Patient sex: F
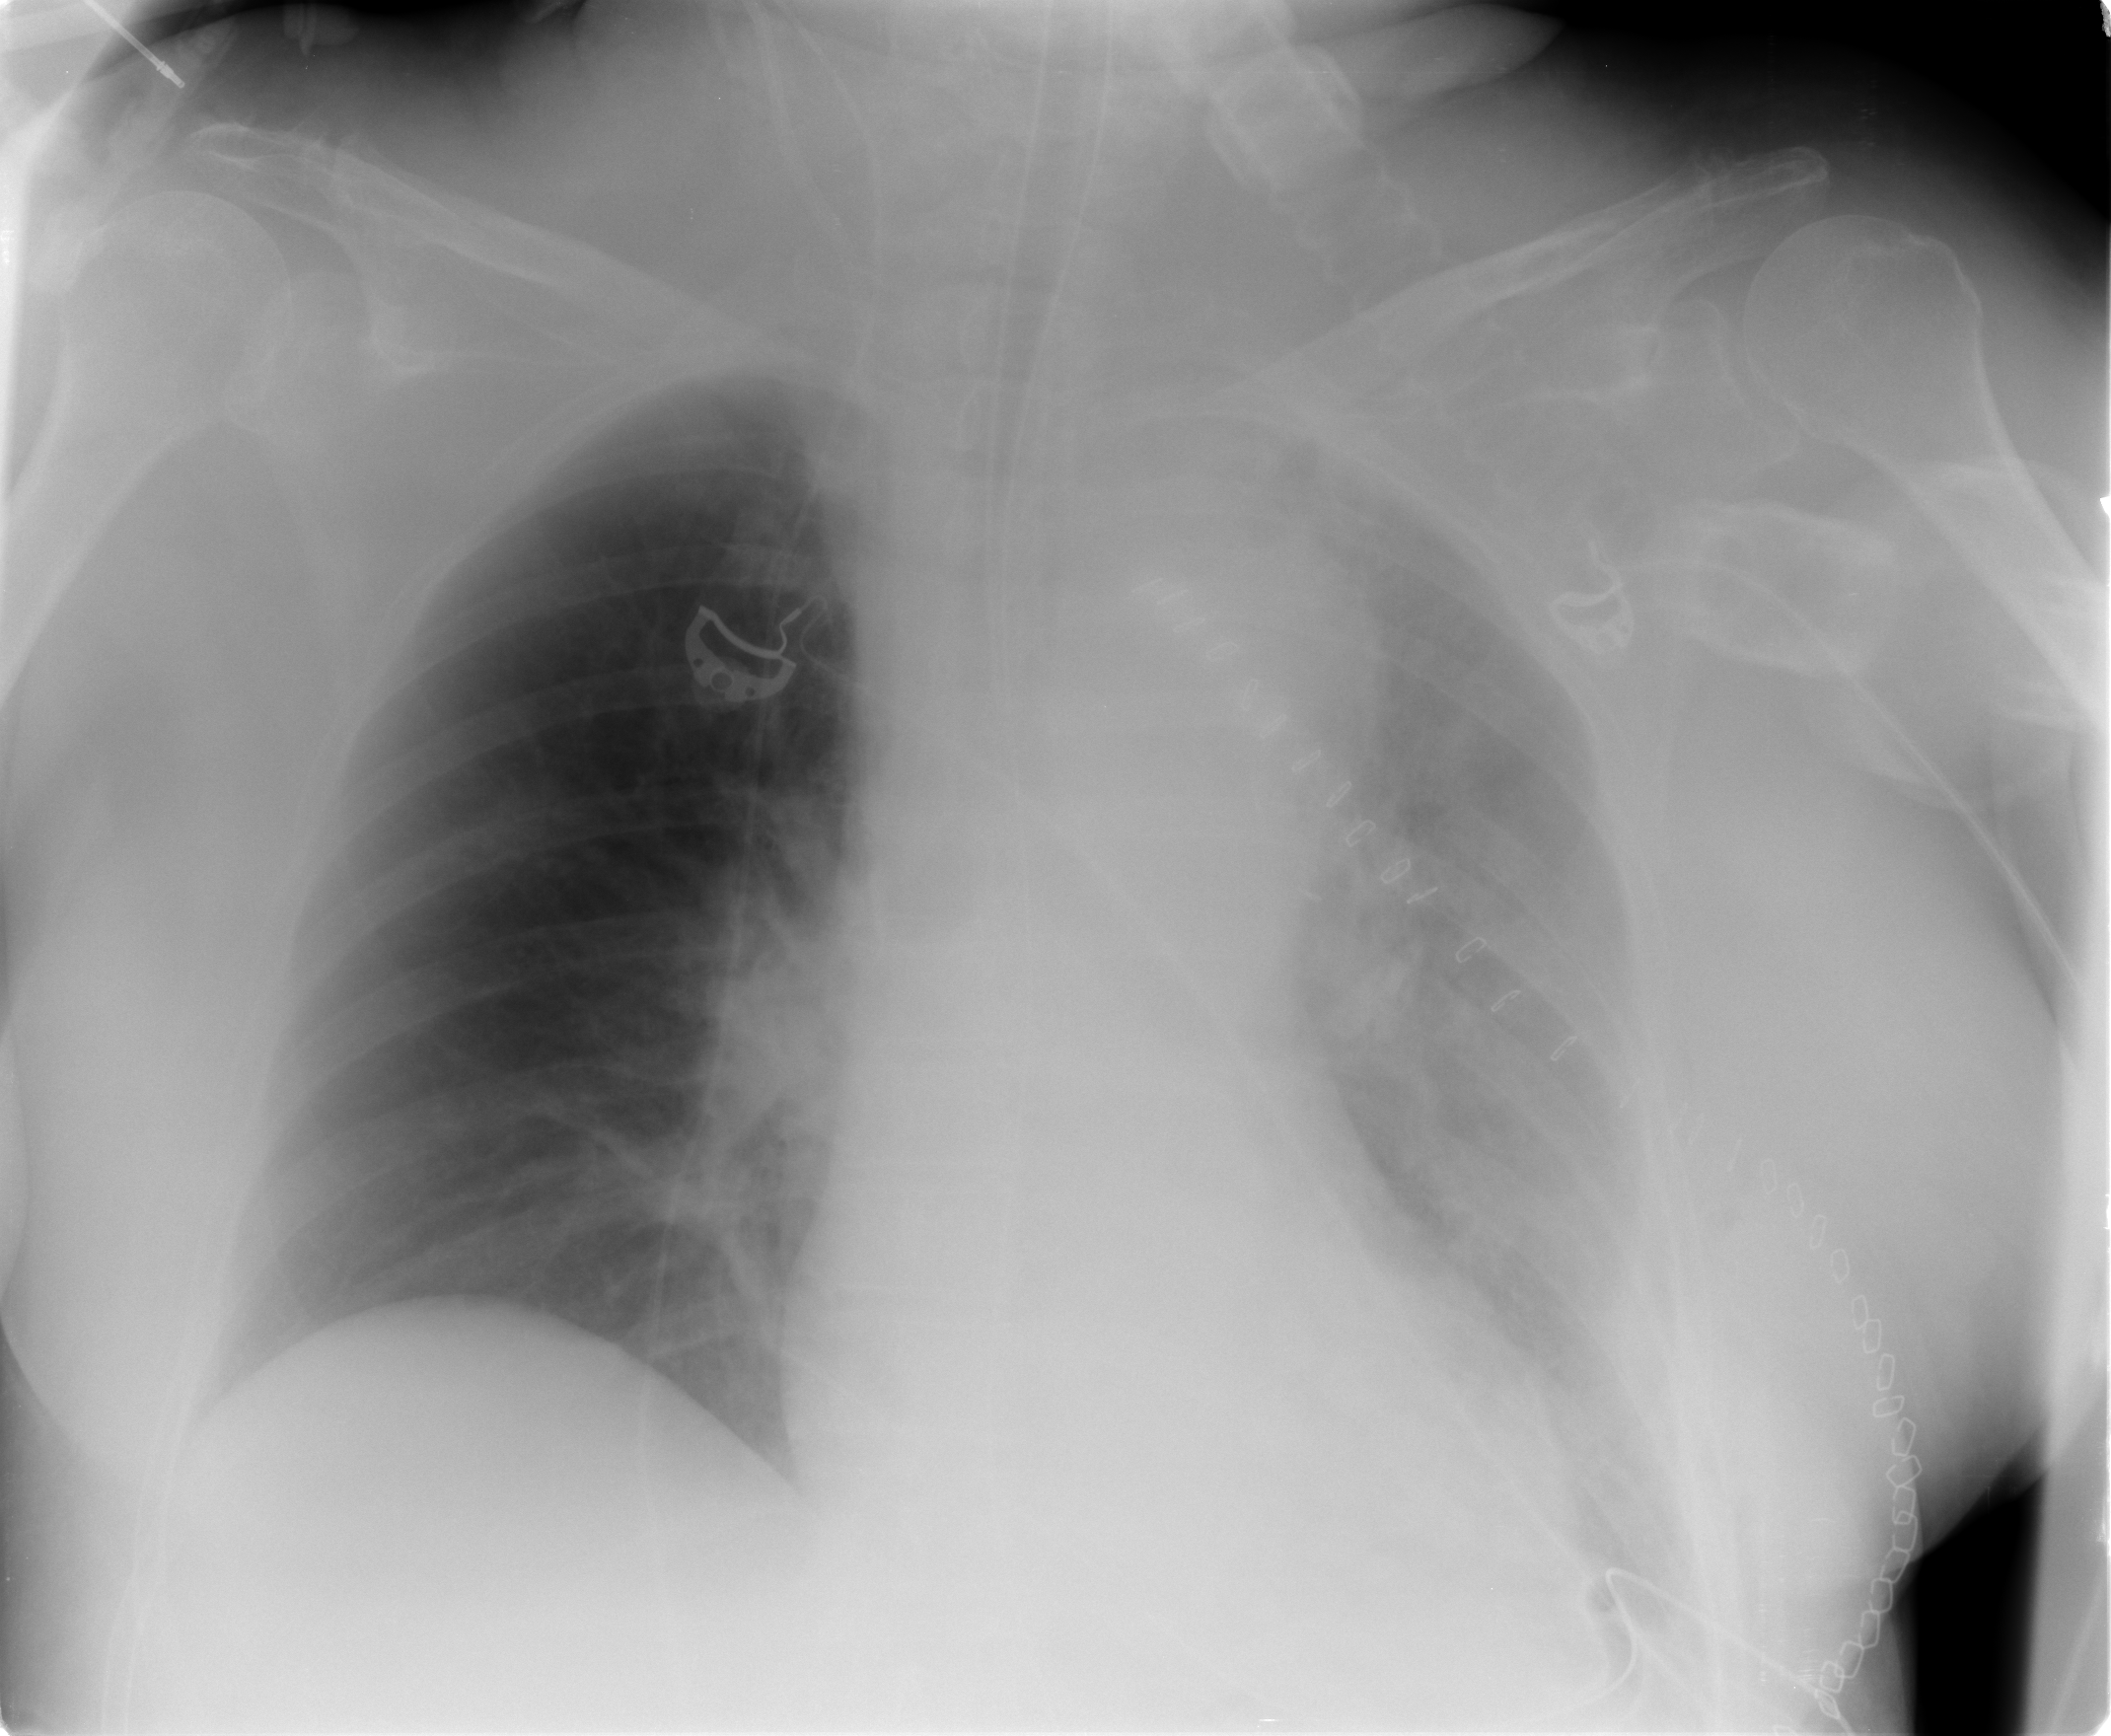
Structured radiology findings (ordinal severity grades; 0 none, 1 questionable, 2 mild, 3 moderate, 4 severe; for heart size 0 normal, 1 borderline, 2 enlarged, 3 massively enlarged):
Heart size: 0
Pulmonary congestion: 1
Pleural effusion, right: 0
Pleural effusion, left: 3
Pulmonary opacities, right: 0
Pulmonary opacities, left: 2
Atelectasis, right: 0
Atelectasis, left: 4